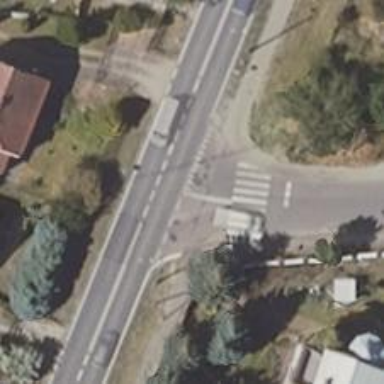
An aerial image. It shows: Road with "give way" sign.